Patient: sex F, age 59
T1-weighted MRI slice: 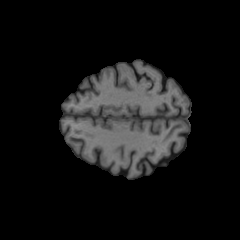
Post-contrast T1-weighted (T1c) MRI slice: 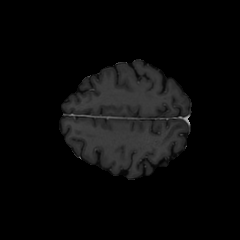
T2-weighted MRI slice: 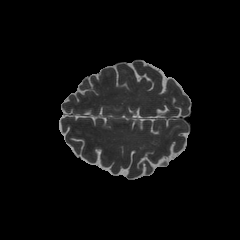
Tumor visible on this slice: no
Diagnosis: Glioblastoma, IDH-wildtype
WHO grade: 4